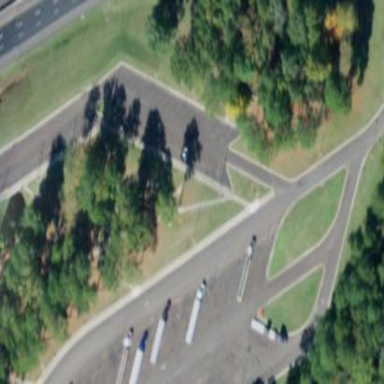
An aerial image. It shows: Parking area with surface.